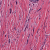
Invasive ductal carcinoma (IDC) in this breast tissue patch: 0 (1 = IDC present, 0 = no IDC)